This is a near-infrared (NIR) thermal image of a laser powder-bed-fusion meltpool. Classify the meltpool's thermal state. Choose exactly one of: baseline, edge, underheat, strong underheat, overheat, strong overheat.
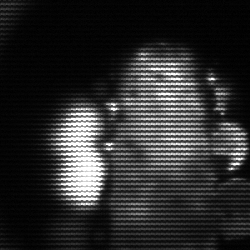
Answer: strong underheat